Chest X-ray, PA view. Patient: 41 years old, sex F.
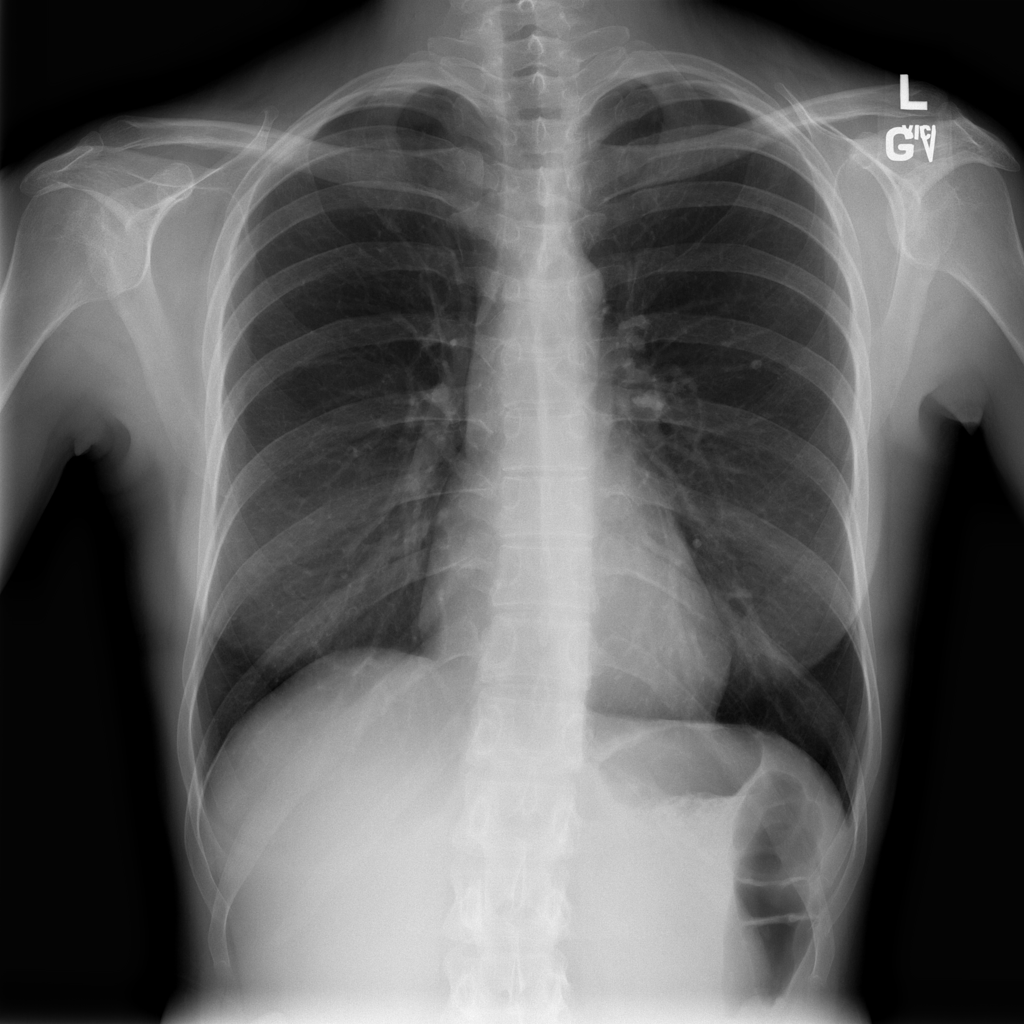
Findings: No Finding